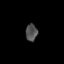
Tissue: lung
Cell type: Epithelial cells
Senescence score: 0.2119
Nuclear area (px): 194
Mean DAPI intensity: 79.51